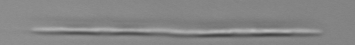
Label: Pseudo-nitzschia